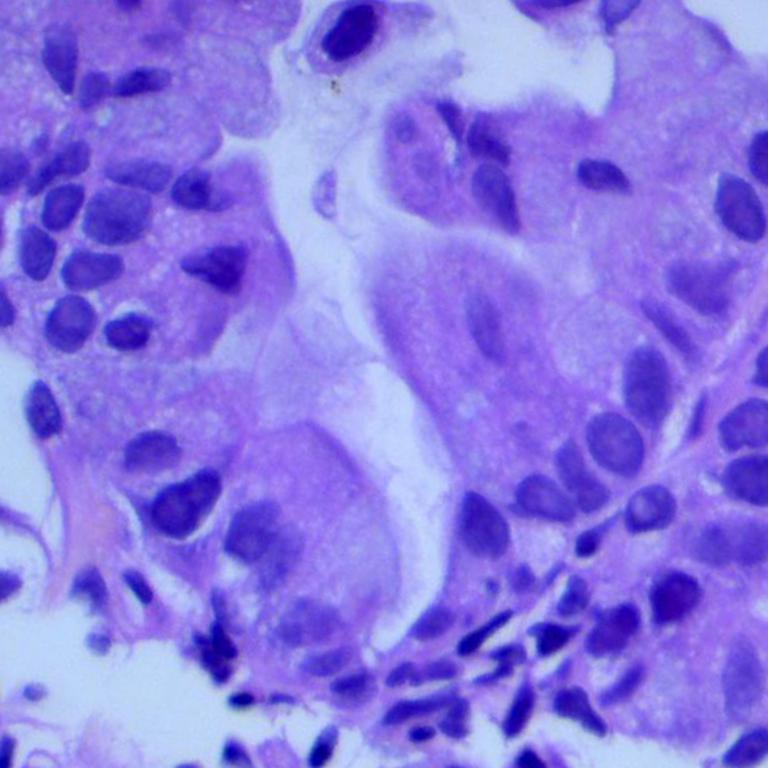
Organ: lung
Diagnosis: adenocarcinomas